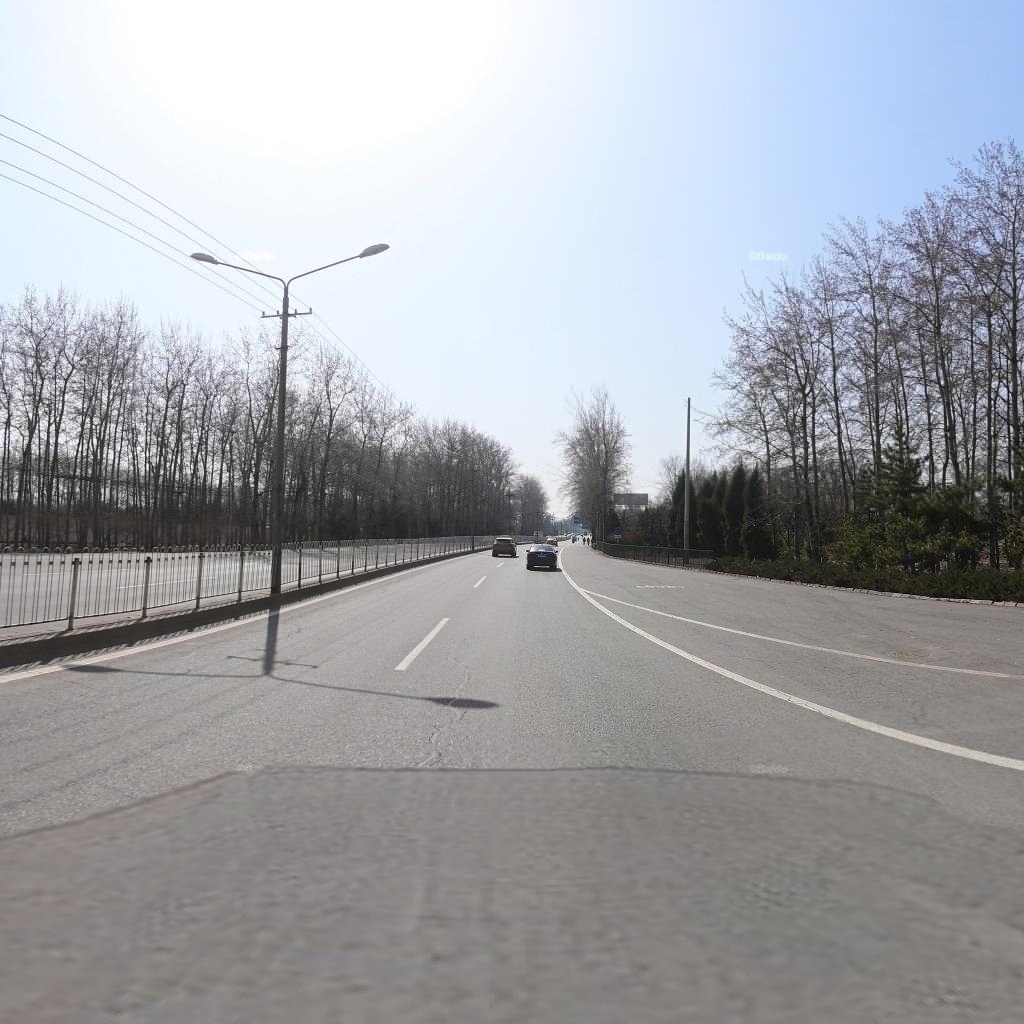
Region: Chaoyang
Road damage annotations: transverse crack, longitudinal patch